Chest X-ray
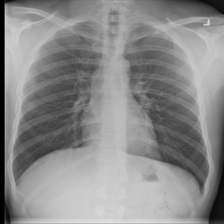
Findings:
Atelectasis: negative
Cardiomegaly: negative
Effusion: negative
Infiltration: negative
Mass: negative
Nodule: negative
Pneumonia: negative
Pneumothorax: negative
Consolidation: negative
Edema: negative
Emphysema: negative
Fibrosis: negative
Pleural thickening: negative
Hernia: negative